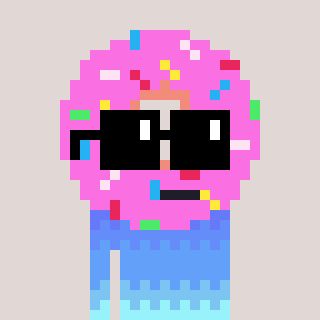
a pixel art character with square black sunglasses, a doughnut-shaped head and a bluegrey-colored body on a warm background